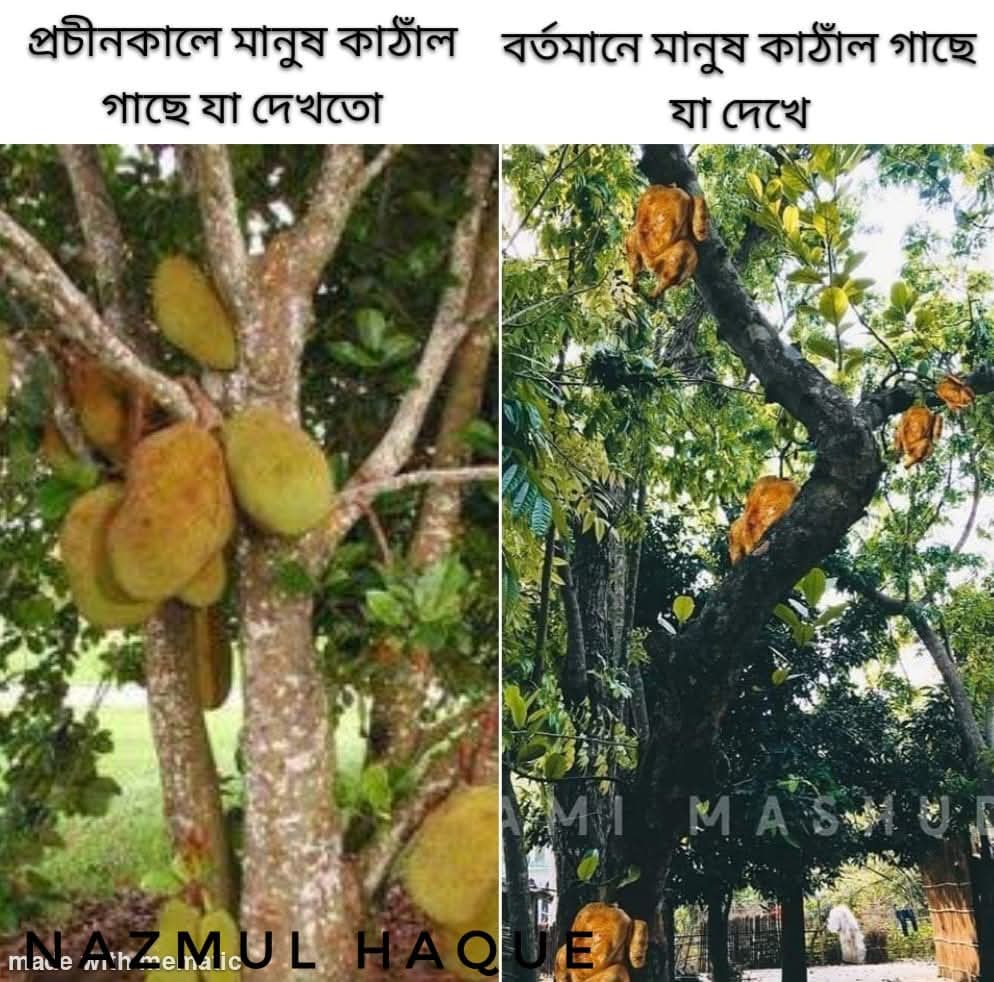
Text: প্রচীনকালে মানুষ কাঠাঁল গাছে যা দেখতো
বর্তমানে মানুষ কাঠাঁল গাছে যা দেখে
Label: Non Hate